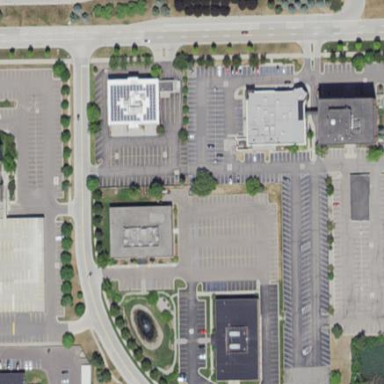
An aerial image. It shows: Commercial area.